Question: I'm running a WordPress site with WordPress version 3.4 (hence using the now deprecated "image_resize" functionality) and I've found that the image resizing abilities of WordPress are extremely lacking in regards to quality. There doesn't seem to be anything online regarding this issue (correct me if I'm wrong).
The images that my client uploads can be quite big, so I wanted to use the image resizing functionality with a cache technique such that images that need to be smaller won't take quite as long to download by the visitors. But when I use image resize I'm finding that the quality is significantly reduced, even with the $jpeg_quality argument set to 100.
Here is an example of the quality difference:

Aside from the blurriness that StackOverflow may add due to its handling of the image, the major difference is in the colour vibrancy. The image on the left is the original uploaded image to the WordPress site which has a native width of about 800 pixels. It has been resized manually within the HTML to 200 pixels wide. The image to the right is the image having been resized by WordPress's resizing method to 200 pixels at 100 percent jpeg quality, using the following code:
'''
image_resize( "/path/to/image", 200, 0, false, null, null, 100 );
'''
Can anyone explain why this is looking so bad, and what I can do to solve it?
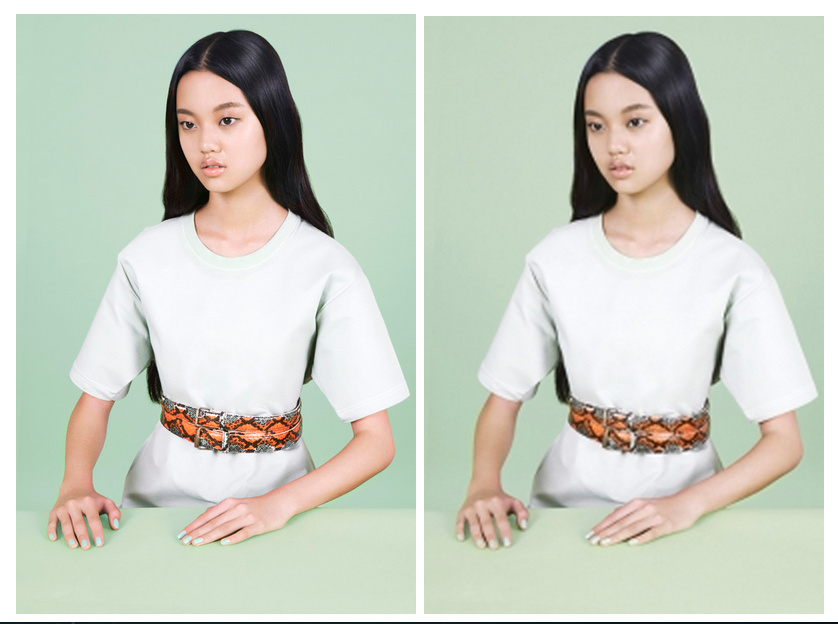
Answer: Based on our discussions so far, I'd say you're experiencing a similar effect to that noted in <URL>, though I don't know if your WordPress 3.4 installation will be using GD underneath.
Basically, what's happening is that your images have an embedded Adobe RGB colour profile, which is (arguably, I suppose) a perfectly reasonable thing for them to have, even if they're headed out onto the web. You may want to bear in mind that if the images are viewed in a browser that doesn't respect that kind of colour management, you may <URL>, and that generally it seems the advice would still be to prefer sRGB for the web.
I'm guessing that the resizing process used by your WordPress 3.4 installation isn't respecting the colour profile -- is, in fact, probably ignoring it -- which is why the colours are being mangled during the resize. Effectively it's outputting an image that should still be in Adobe RGB space, but dropping the colour profile, so the image is reinterpreted in sRGB, which is what's making things look muted.
There are two options, I'd say:
- Look into some kind of resizing process that respects the colour profile of the images (as discussed in that earlier question, upgrading the GD library, if that's what's being used, or switching to an ImageMagick-based solution, say.) I've not tried it, but if you can install ImageMagick on your sever, it looks like <URL> will allow you to use it for the image resizing fairly painlessly. It specifically mentions respecting colour profiles on resize.- See if exporting your images in the sRGB colour space solves the resizing problem. That's probably the easiest solution, and is likely to work if what I think is going on is what's actually going on. Though the images are likely to end up without an embedded colour profile once they've gone through your resizer, virtually everything that sees them will assume they're sRGB anyway.